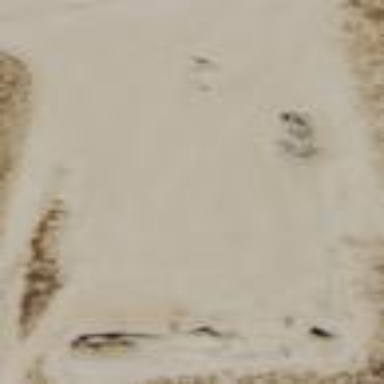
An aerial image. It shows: Wellsite characterized by natural sand terrain.